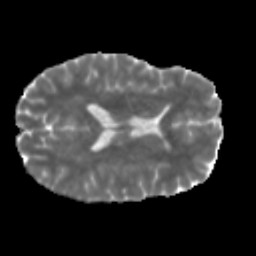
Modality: MD
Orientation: axial
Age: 46
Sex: male
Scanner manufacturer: siemens
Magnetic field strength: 3 T
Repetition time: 5 s
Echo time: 0.092 s